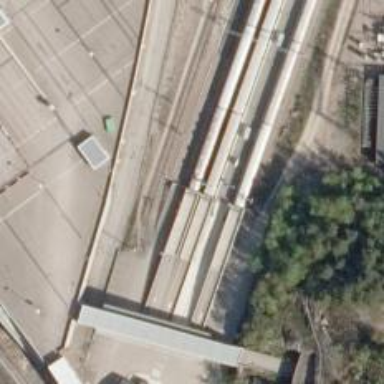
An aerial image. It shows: Car shuttle railway.